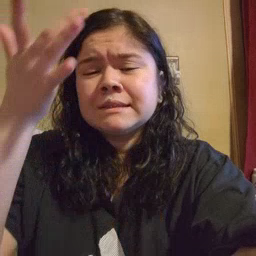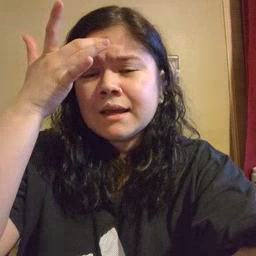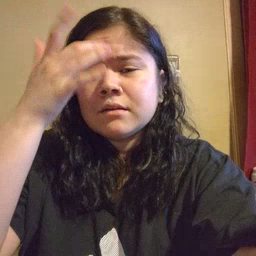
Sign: sick